Question: I have the following picture:

I would want to obtain the following effect: when a user drags the filter the number of km will increase or decrease according to the user and the number will be displayed in those 2 smalls textboxes. Is this achievable?
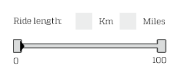
Answer: Yes you can achieve that horizontal slider. Its better for you to use plugin to make it simple and easy. You can refer to this link <URL>